Question: I am building a simple game with Node. I use socket.io for communication between devices.
I want the node server to handle all the game logic; collision detection, scores ect.
The Node (socket.io) server should then send some display infomation to clients; player position, score, map size ect.
The client should also be able to send navigation commands to the server, like up and down. It might also need collision detection to avoid that you try to step out of the map ect, there is no need for us to send the navigation data then.
My question is, are there any libarys that handle this kind of logic? I know there are some game libs out there for JS, but as far I can see they are for handling the logic and rendering, and are not made to be used on a Node server.

I have used <URL>.
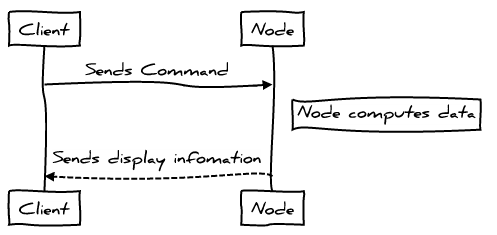
Answer: I found <URL>.
It's a nice Ghapic Libary with an architecturally separated runner and renderer.